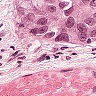
Metastatic tissue present: yes